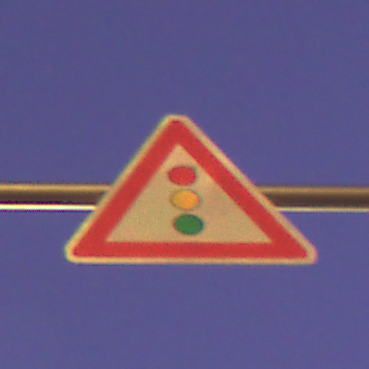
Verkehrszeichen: Lichtzeichenanlage
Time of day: Night
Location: Outdoor (Urban)
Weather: Clear
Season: NotSpecified
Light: Artificial